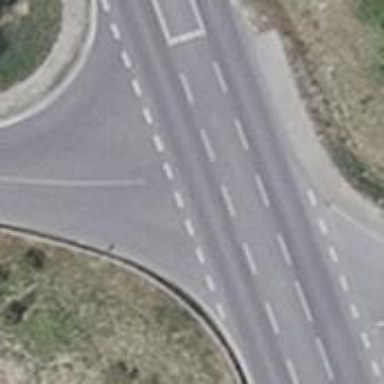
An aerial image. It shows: Primary road with asphalt surface.